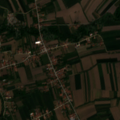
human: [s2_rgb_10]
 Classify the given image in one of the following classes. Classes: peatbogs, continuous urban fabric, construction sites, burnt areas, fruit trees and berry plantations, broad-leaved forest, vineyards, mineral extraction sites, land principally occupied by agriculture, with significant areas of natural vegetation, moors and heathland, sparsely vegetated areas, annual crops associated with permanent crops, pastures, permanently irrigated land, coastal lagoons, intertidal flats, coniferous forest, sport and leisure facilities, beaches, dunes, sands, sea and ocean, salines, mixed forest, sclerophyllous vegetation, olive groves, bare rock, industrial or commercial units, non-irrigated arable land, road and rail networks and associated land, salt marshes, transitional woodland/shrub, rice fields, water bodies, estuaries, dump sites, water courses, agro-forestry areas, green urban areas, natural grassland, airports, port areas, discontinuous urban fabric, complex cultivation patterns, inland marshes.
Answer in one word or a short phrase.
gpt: discontinuous urban fabric, non-irrigated arable land, complex cultivation patterns, land principally occupied by agriculture, with significant areas of natural vegetation, broad-leaved forest